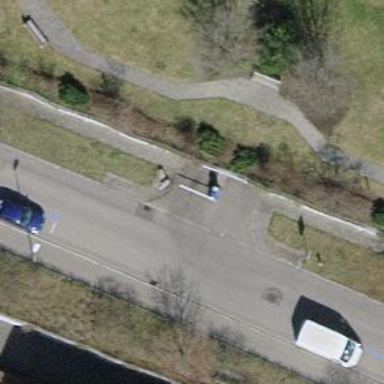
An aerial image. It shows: Parking area.